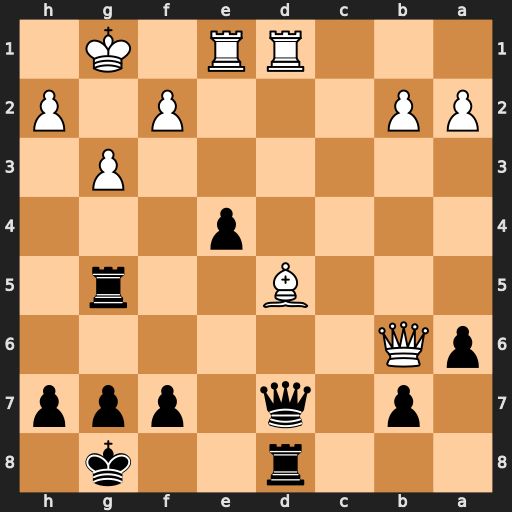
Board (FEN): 3r2k1/1p1q1ppp/pQ6/3B2r1/4p3/6P1/PP3P1P/3RR1K1
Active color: b
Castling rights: -
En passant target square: -
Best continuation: Rxd5 Rxd5 Qxd5